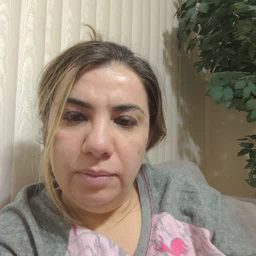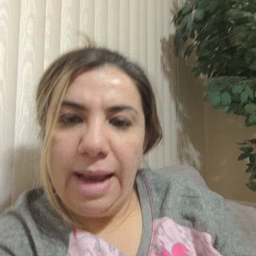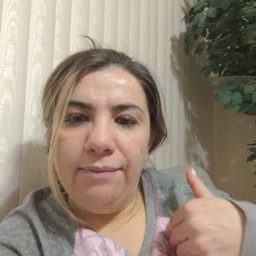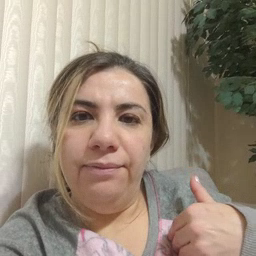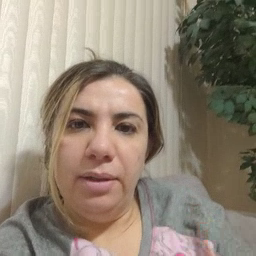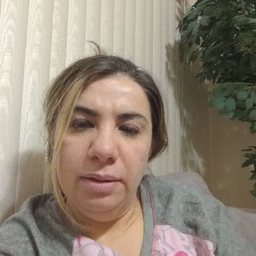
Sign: haveto